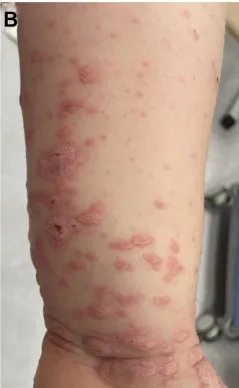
(A-D) Patient's upper and lower limbs upon initial presentation with thick, violaceous, hyperkeratotic plaques with a Wickham's striae.
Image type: medical_photograph (skin_photograph)